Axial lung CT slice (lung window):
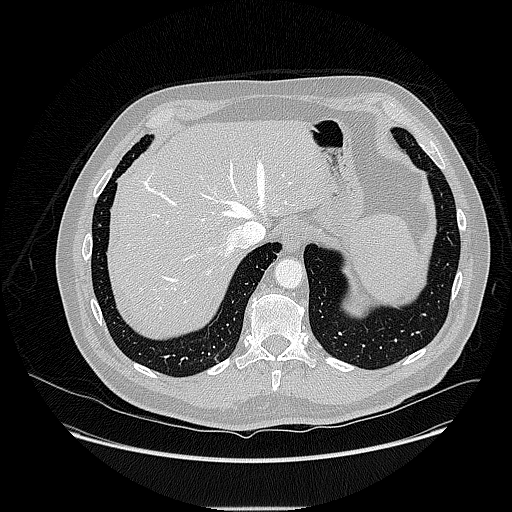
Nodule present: no